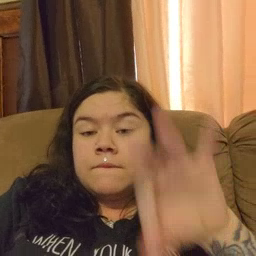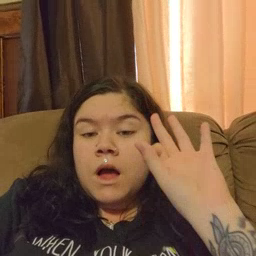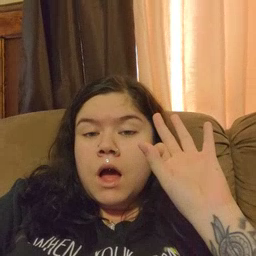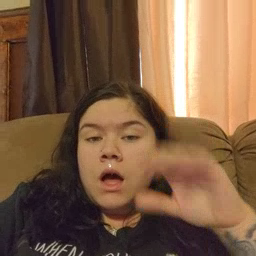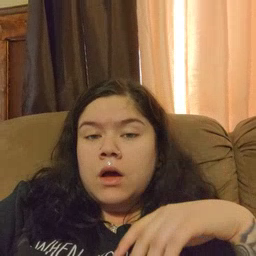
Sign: find